Question: Interface definition
'''
public interface IPayeePayrollRunInitialPayElementData : IPayeePayrollRunPayElementData
'''
But in my code the BaseType of my interface is null. I cannot make any sense of this!

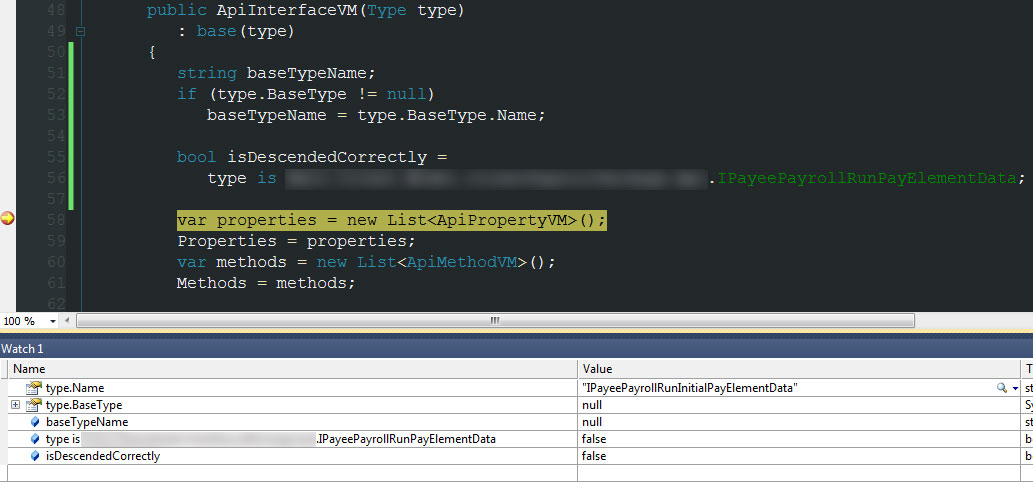
Answer: Because it's <URL> to be so?
> Interfaces inherit from zero or more base interfaces; therefore, this property returns if the object represents an interface. The base interfaces can be determined with <URL>.